【题型】填空题　【知识点】函数　【难度】medium
函数$y=f(x)$是定义在$(-4,4)$上的偶函数，其图像如下图所示，满足$f(3)=0$，设$y'=f'(x)$是$y=f(x)$的导函数，则关于$x$的不等式$f(x+1)\cdot f'(x)\geqslant 0$的解集是\underline{\hspace{3cm}}。

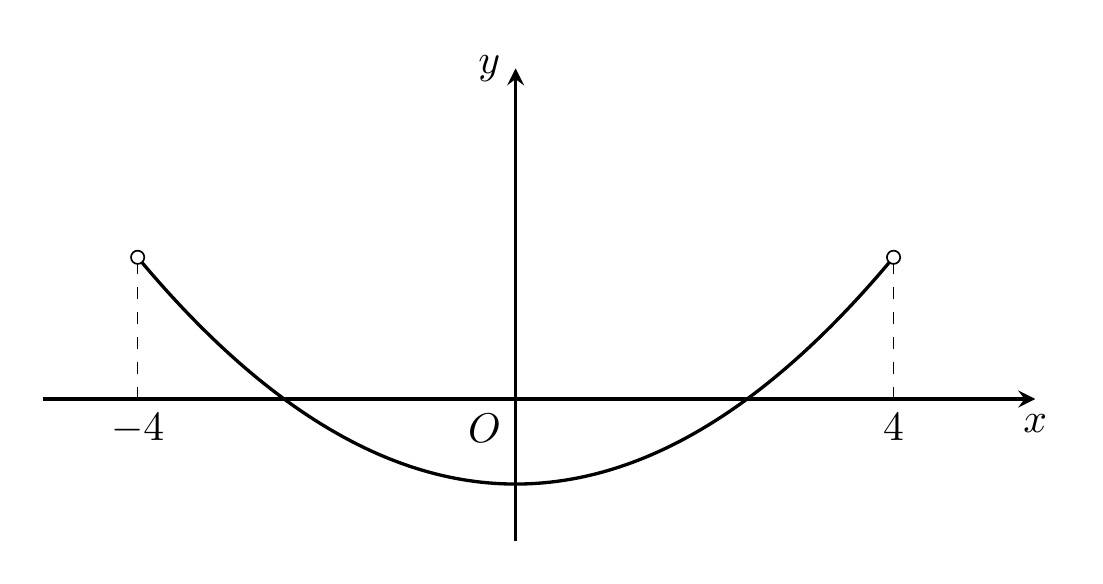
【解答】
\noindent 【答案】$(-4,0]\cup[2,3)$

\vspace{1em}

\noindent 【知识点】函数奇偶性的应用、函数与导函数图象之间的关系

\vspace{1em}

\noindent 【分析】由偶函数得到函数的另一个零点，由图像写出$f(x+1)\leqslant 0$和$f(x+1)\geqslant 0$对应的区间，再写出$f'(x)\leqslant 0$和$f'(x)\leqslant 0$对应区间，由不等式转换为不等式组，求出$x$的取值范围。

\vspace{1em}

\noindent 【详解】函数$y=f(x)$是偶函数，$\therefore f(-3)=f(3)=0$

\noindent $\therefore$由图可知：

\noindent 当$x\in[-3,3]$时，$f(x)\leqslant 0$，$\therefore x\in[-4,2]$时，$f(x+1)\leqslant 0$，

\noindent 当$x\in(-4,-3]\cup[3,4)$时，$f(x)\geqslant 0$，$\therefore x\in(-5,-4]\cup[2,3)$时，$f(x+1)\geqslant 0$，

\noindent 当$x\in(-4,0]$时，$f'(x)\leqslant 0$；当$x\in[0,4)$时，$f'(x)\geqslant 0$，

\noindent $\because f(x+1)\cdot f'(x)\geqslant 0$，$\therefore \begin{cases} f(x+1)\geqslant 0 \\ f'(x)\geqslant 0 \end{cases}$或$\begin{cases} f(x+1)\leqslant 0 \\ f'(x)\leqslant 0 \end{cases}$，

\noindent 即$\begin{cases} x\in(-5,-4]\cup[2,3) \\ x\in[0,4) \end{cases}$或$\begin{cases} x\in[-4,2] \\ x\in(-4,0] \end{cases}$，

\noindent $\therefore x\in[2,3)$或$x\in(-4,0]$。

\noindent 故答案为：$(-4,0]\cup[2,3)$。